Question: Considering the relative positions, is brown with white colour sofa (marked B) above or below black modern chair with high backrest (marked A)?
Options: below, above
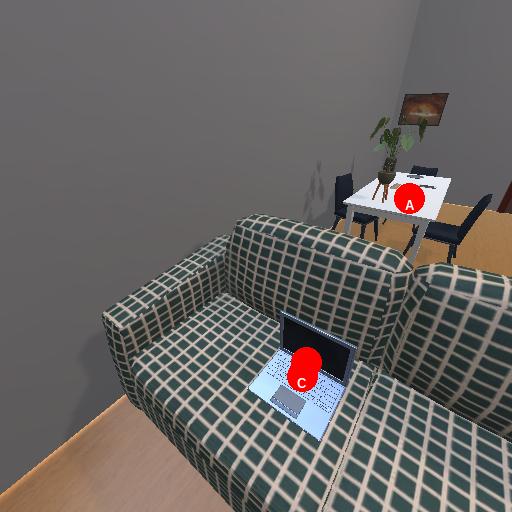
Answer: below